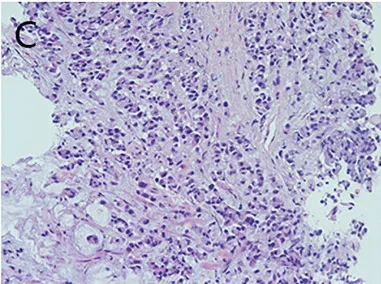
Preoperative pathological images of the descending duodenal mass, left lung mass, left upper bronchus, and left supraclavicular lymph node. (C) Pathological image of the left upper bronchus, poorly cohesive carcinoma.
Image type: pathology (h&e)